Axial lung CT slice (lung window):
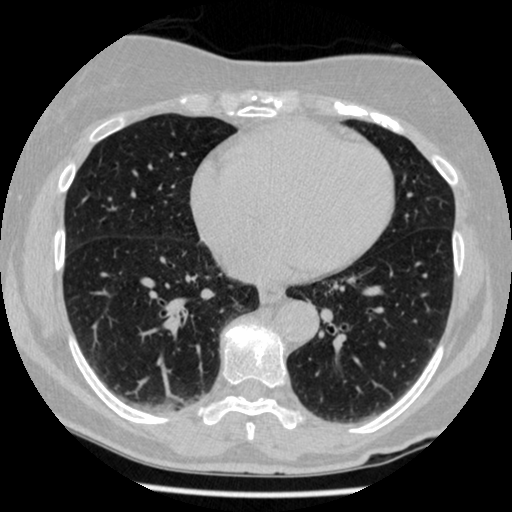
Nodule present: no